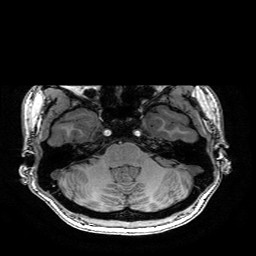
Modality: T1w
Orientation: coronal
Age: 19
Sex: female
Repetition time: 0.0077 s
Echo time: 0.0034 s